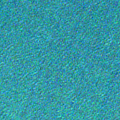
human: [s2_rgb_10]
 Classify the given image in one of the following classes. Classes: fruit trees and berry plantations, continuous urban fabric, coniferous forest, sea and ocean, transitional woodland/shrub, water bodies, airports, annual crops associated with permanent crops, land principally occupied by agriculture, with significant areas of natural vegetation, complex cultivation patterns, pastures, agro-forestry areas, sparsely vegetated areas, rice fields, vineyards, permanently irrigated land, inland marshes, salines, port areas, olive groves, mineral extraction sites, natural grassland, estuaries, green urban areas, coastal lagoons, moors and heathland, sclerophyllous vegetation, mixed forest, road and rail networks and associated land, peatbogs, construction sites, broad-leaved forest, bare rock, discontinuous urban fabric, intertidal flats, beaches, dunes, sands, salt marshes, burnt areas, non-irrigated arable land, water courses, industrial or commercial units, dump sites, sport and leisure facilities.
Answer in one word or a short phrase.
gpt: sea and ocean